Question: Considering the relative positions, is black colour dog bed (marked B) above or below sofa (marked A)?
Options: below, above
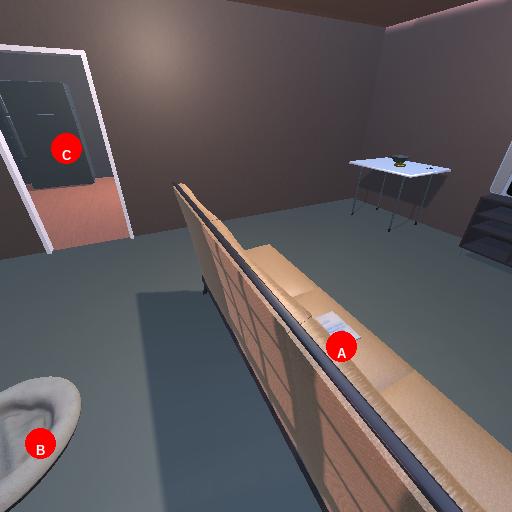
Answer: below